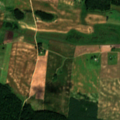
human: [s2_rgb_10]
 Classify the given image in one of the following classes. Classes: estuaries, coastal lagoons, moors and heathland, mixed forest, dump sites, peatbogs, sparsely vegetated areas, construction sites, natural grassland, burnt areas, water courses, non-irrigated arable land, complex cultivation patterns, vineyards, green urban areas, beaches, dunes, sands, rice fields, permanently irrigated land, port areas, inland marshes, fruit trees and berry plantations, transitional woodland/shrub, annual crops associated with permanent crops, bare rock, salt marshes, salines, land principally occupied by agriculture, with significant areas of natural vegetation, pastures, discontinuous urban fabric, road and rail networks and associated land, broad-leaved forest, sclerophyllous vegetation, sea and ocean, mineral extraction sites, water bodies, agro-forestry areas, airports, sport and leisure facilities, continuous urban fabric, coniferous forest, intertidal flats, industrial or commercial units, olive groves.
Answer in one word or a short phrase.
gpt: non-irrigated arable land, pastures, coniferous forest